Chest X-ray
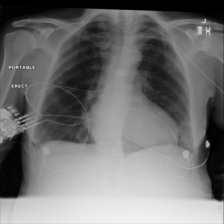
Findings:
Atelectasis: negative
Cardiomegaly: negative
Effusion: negative
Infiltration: negative
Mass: negative
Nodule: negative
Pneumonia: negative
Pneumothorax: negative
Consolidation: negative
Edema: negative
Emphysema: negative
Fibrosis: negative
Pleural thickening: negative
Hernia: negative